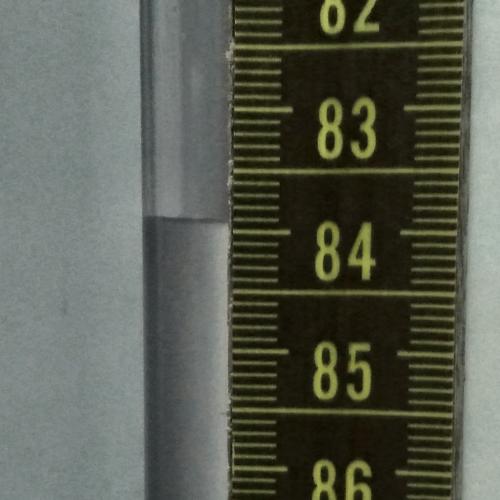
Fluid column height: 83.9 cm